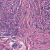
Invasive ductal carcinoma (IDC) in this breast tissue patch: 1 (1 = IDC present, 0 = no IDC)